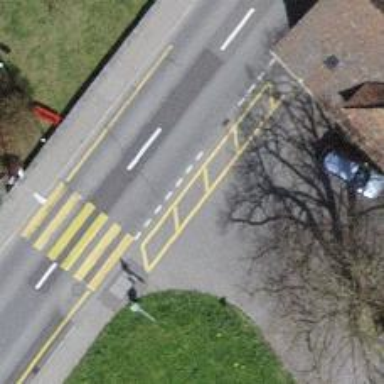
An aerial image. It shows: Marked road crossing with visible markings.